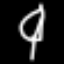
Label: leaf